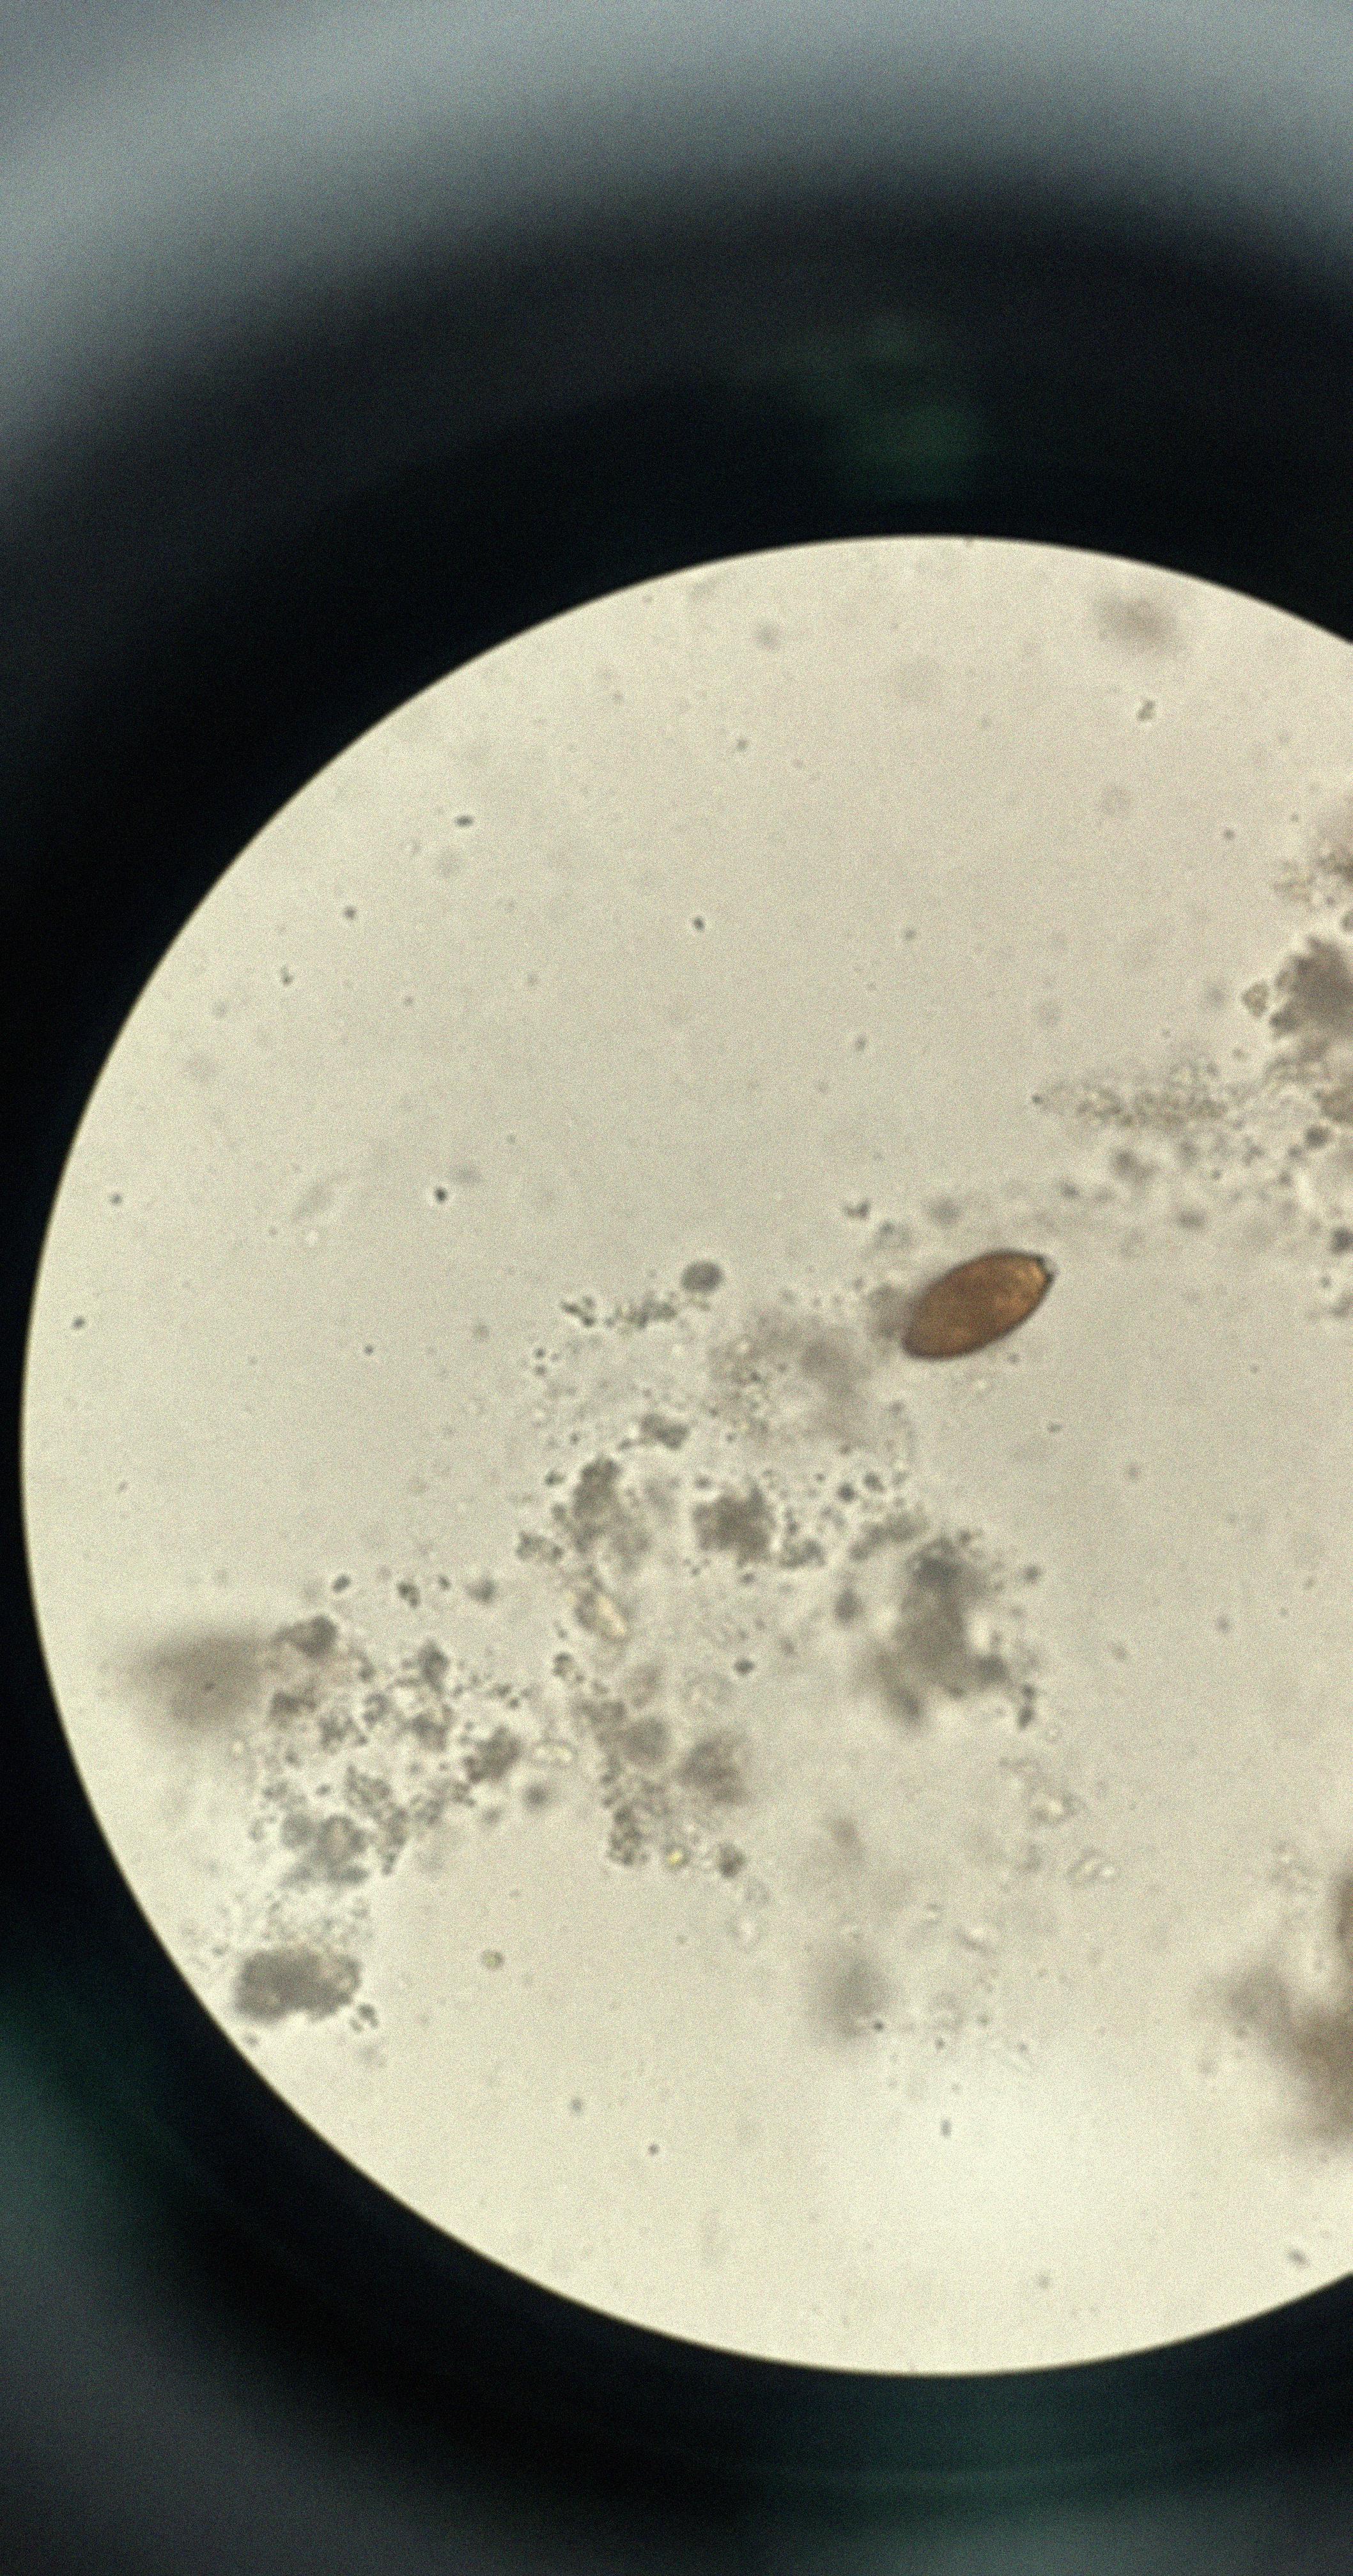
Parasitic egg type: Trichuris trichiura